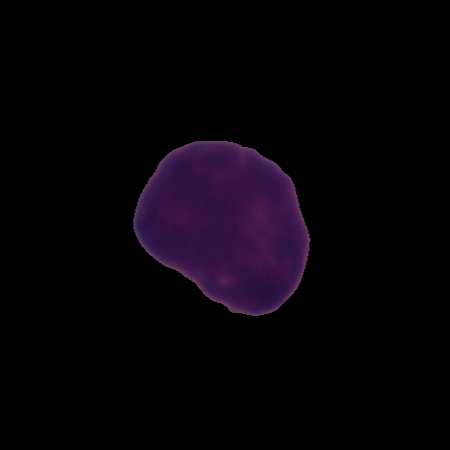
Label: healthy